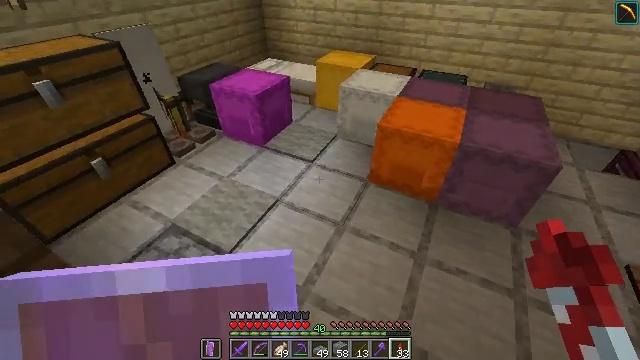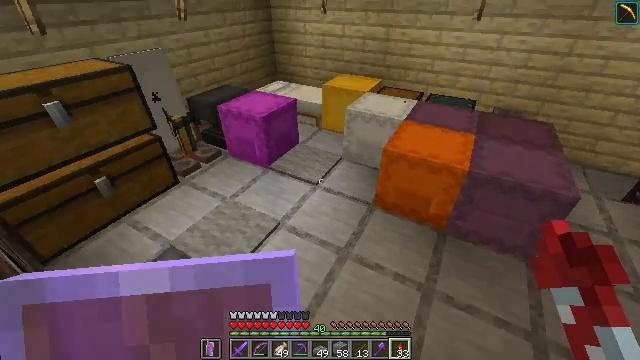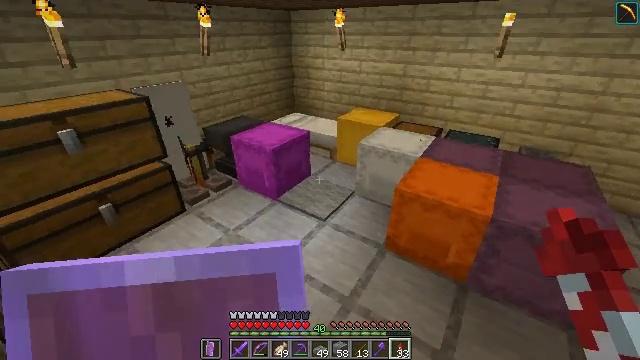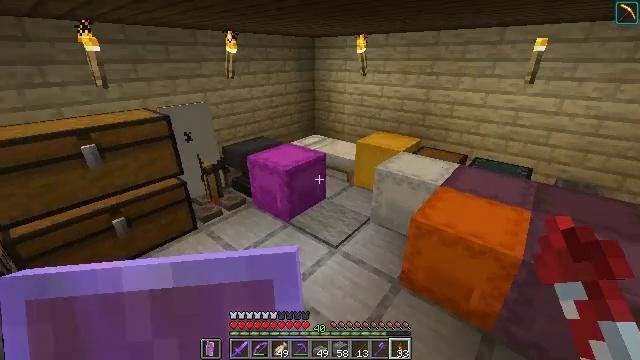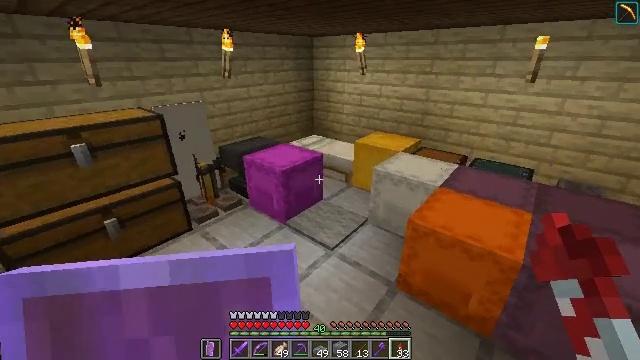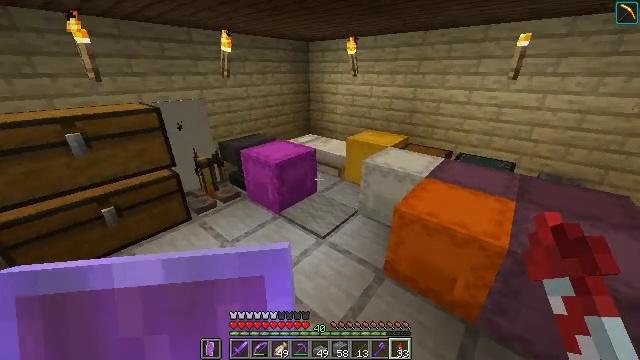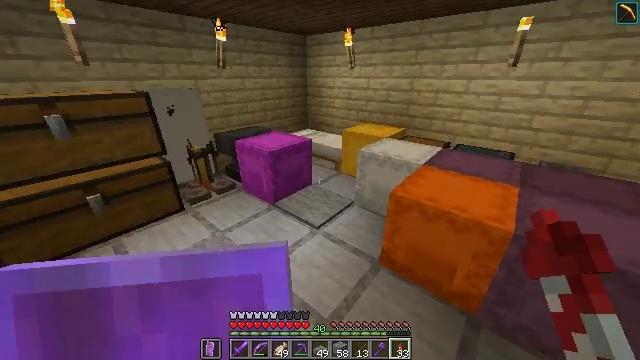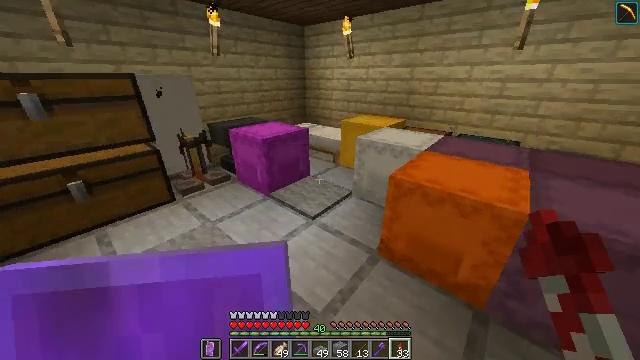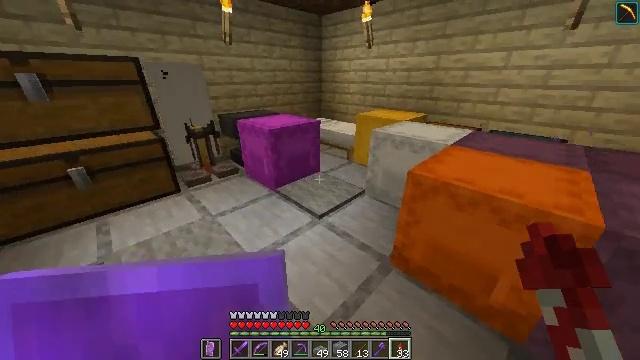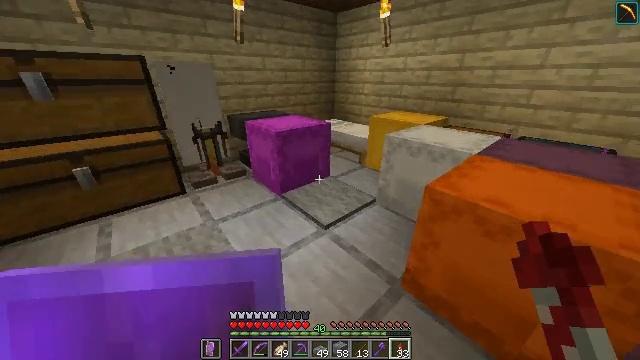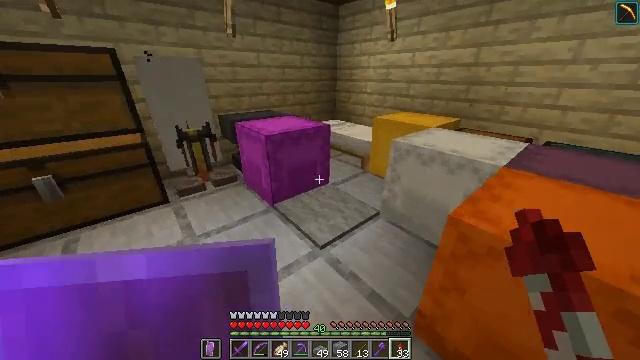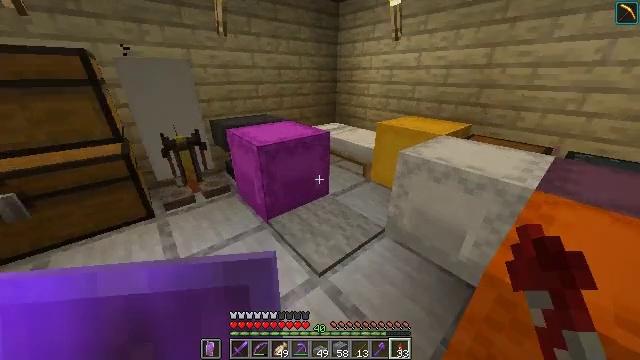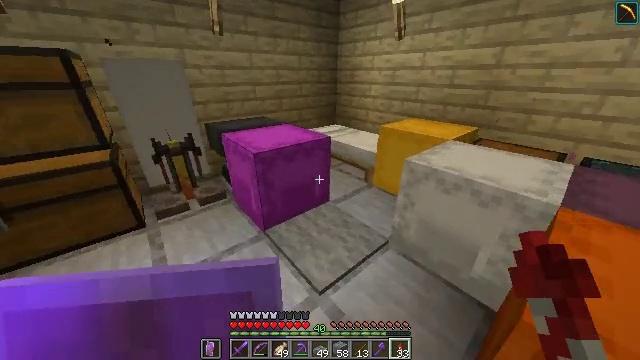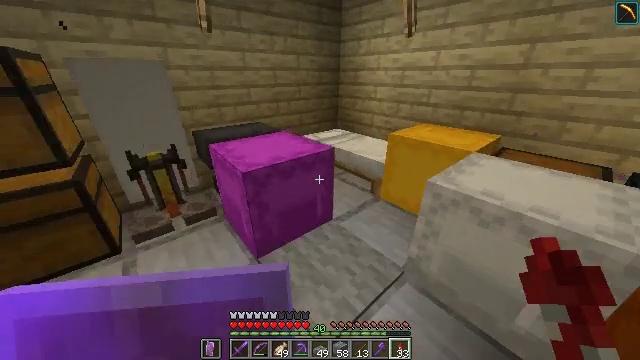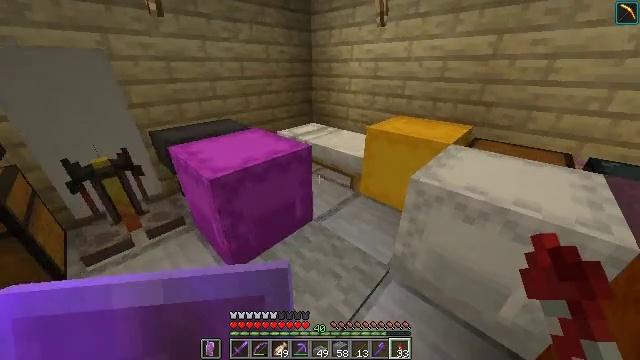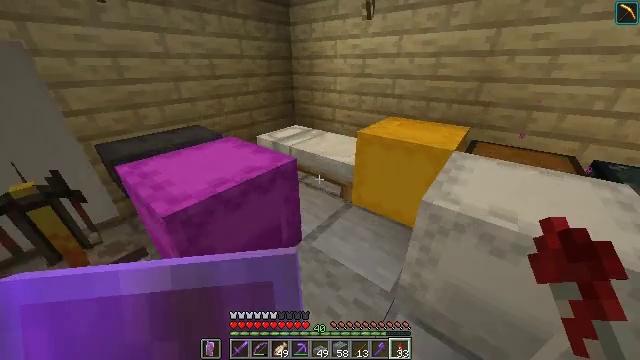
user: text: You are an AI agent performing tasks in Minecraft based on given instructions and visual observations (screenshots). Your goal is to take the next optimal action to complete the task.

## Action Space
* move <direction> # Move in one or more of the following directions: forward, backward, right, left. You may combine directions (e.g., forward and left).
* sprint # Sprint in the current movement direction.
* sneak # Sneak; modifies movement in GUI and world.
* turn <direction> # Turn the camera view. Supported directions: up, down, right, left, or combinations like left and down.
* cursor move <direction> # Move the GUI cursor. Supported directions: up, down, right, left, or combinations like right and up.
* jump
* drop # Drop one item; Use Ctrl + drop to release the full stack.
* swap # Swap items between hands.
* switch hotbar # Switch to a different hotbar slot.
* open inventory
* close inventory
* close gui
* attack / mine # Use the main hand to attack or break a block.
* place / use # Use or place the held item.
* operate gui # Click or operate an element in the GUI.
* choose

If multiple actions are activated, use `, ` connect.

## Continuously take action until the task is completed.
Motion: motion action
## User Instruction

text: Create a stonecutter using necessary resources.
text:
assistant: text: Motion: move forward and move right, sprint, turn left and up
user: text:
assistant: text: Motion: move forward and move right, sprint, turn left and up
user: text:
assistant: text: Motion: move forward and move right, sprint, turn left and up
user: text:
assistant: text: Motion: move forward, sprint
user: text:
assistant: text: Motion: move forward, sprint
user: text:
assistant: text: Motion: move forward, sprint
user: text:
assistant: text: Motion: move forward, sprint
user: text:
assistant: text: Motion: move forward, sprint, turn left
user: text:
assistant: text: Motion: move forward, sprint, turn left
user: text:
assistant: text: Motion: move forward, sprint
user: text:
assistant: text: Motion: move forward, sprint
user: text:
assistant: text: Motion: move forward, sprint
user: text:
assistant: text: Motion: move forward, sprint
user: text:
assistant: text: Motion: move forward, sprint, turn right and down
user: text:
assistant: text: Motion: move forward, sprint, turn right
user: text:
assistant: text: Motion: move forward, sprint
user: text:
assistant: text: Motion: move forward, sprint
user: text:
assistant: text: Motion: move forward, sprint
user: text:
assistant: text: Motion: move forward, sprint
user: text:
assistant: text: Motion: no_op
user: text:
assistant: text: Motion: use / place
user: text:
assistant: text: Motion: use / place
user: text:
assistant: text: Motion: use / place
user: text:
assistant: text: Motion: no_op
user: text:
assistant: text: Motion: no_op
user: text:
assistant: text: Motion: no_op
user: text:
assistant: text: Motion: no_op
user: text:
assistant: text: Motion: no_op
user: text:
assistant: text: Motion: no_op
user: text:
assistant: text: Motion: no_op